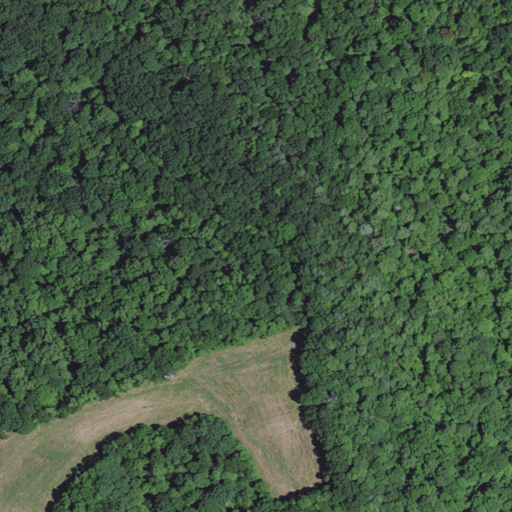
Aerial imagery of ridge(s) in Kentucky named Kentucky Ridge containing deciduous forest and grassland